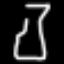
Label: hourglass